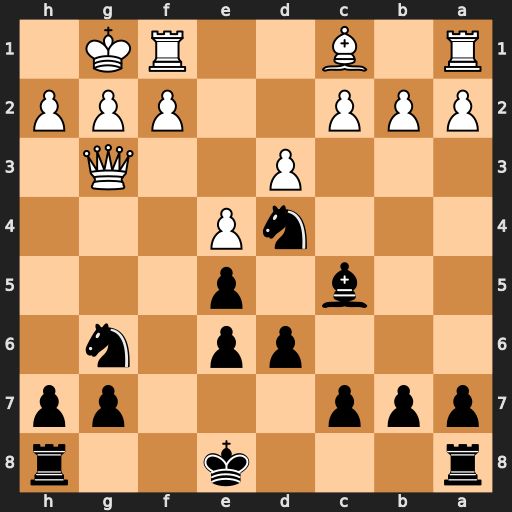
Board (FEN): r3k2r/ppp3pp/3pp1n1/2b1p3/3nP3/3P2Q1/PPP2PPP/R1B2RK1
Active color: b
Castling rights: kq
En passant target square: -
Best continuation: Ne2+ Kh1 Nxg3+